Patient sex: F
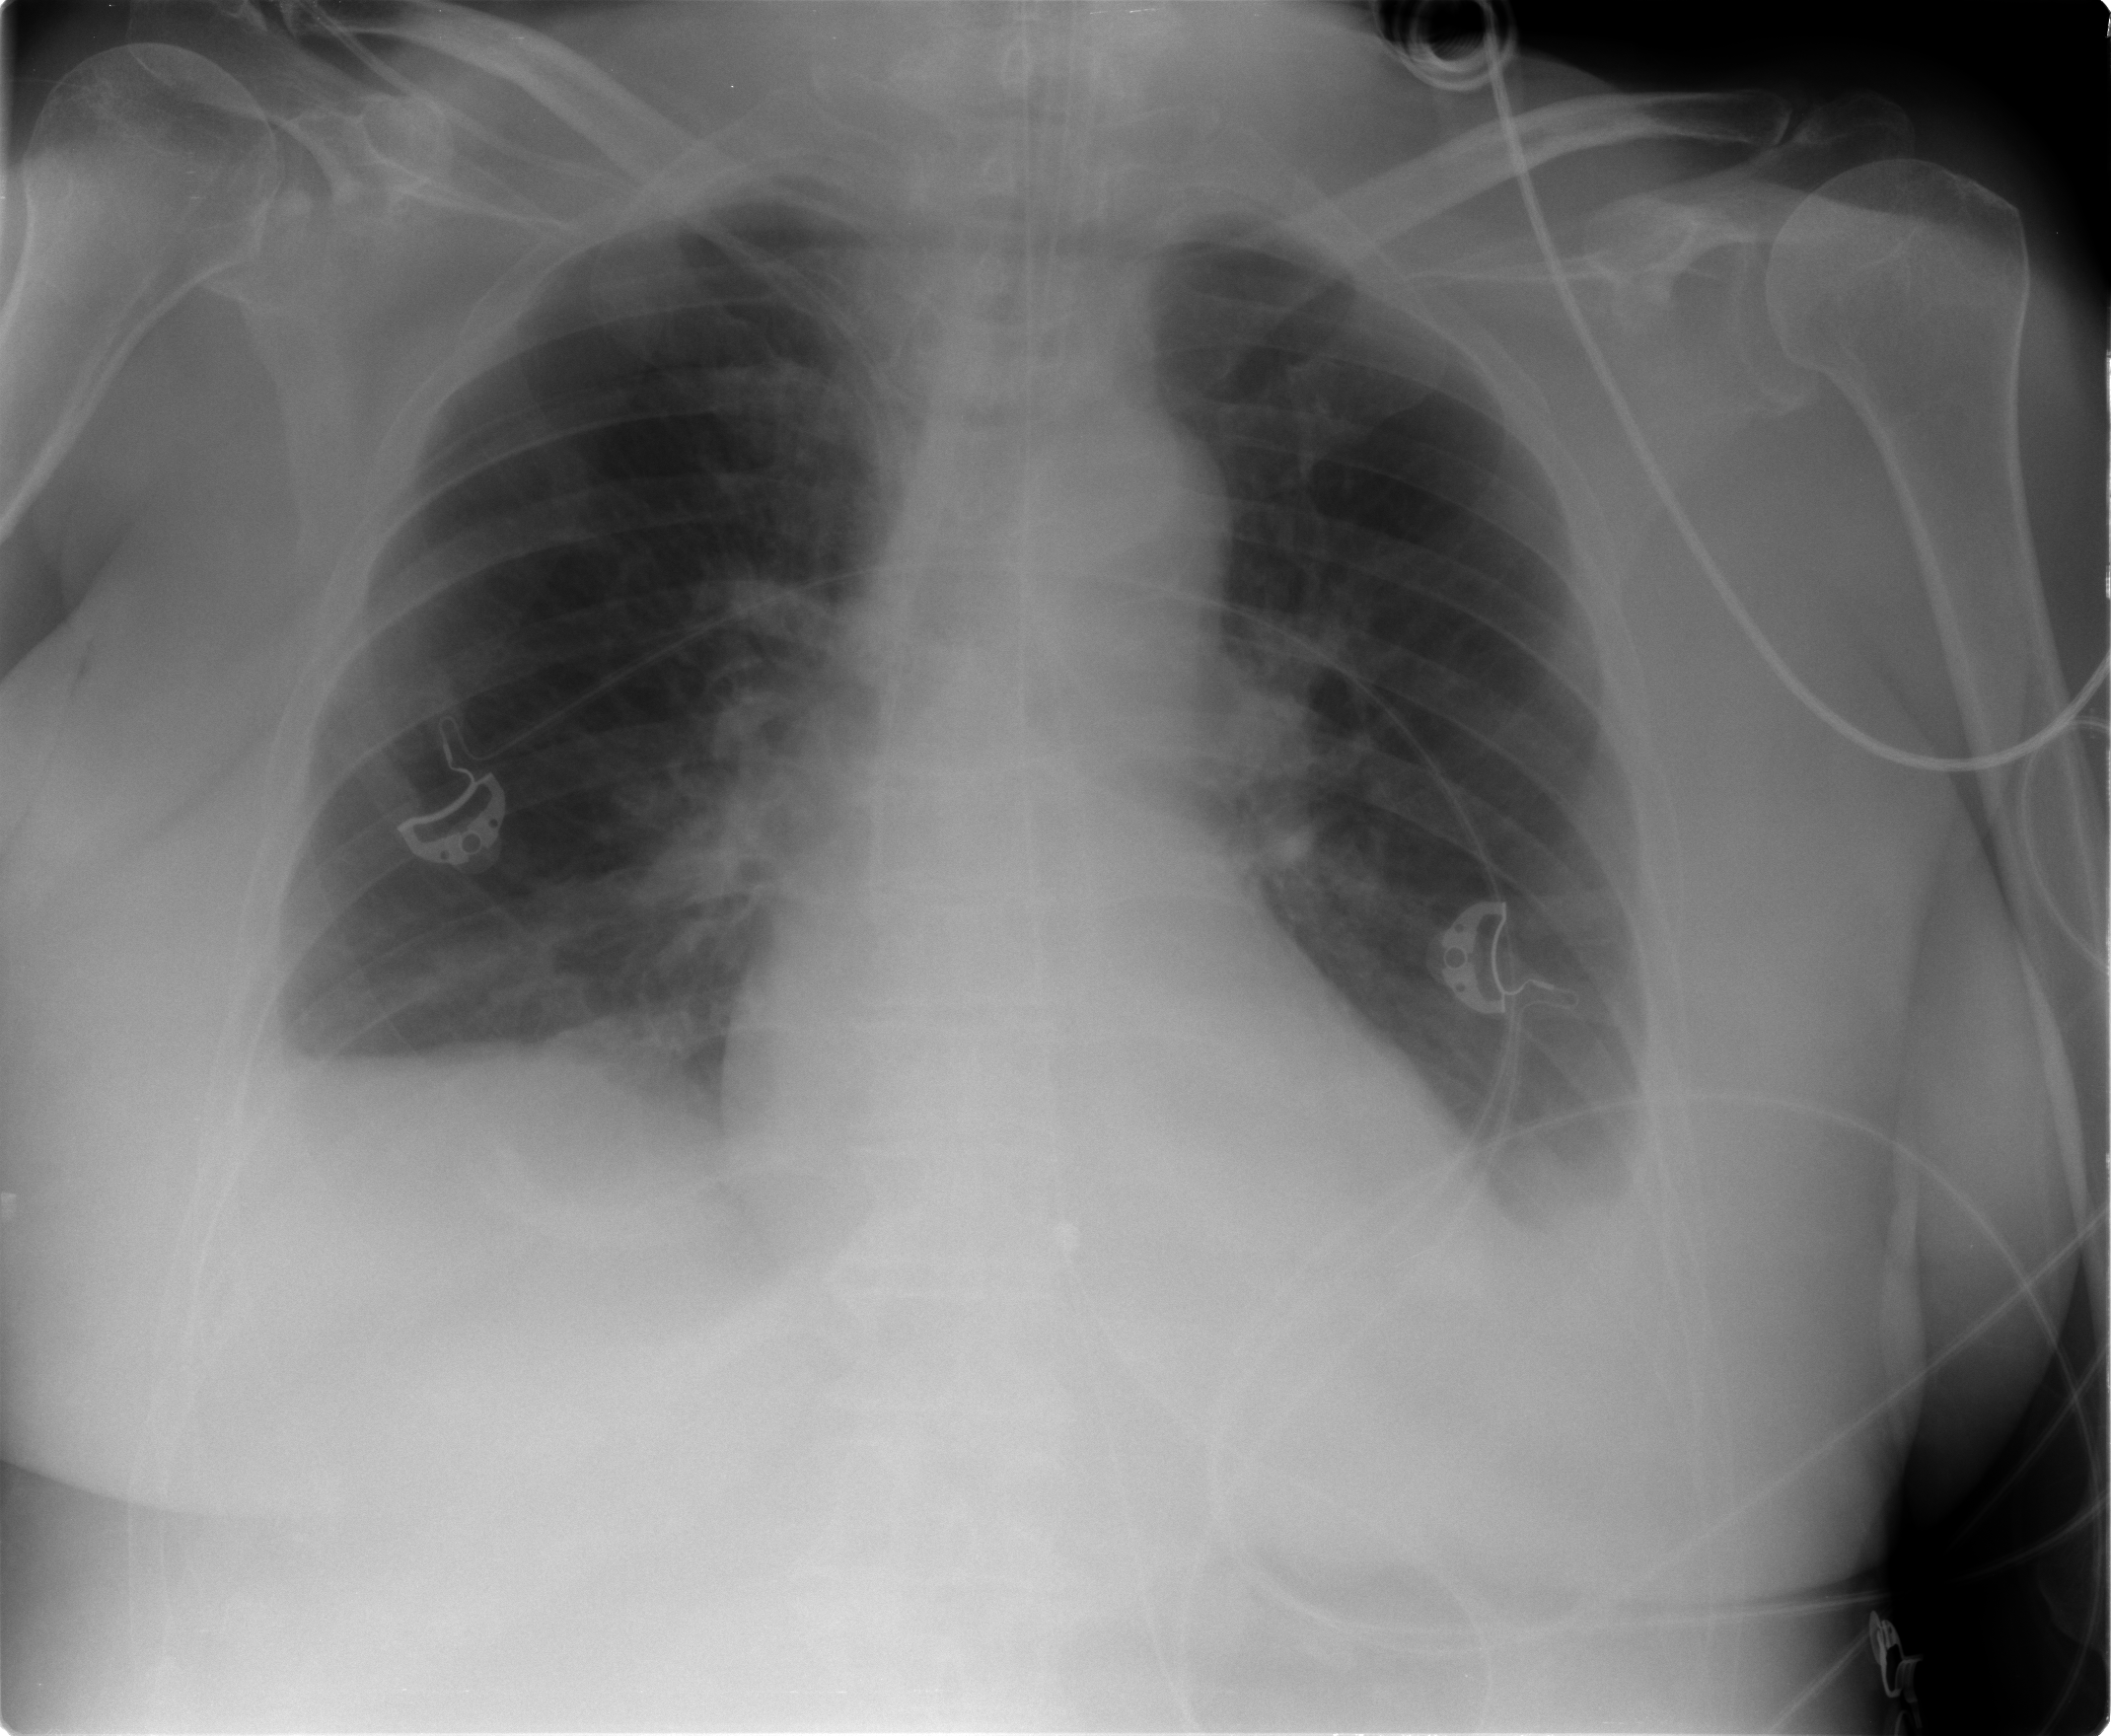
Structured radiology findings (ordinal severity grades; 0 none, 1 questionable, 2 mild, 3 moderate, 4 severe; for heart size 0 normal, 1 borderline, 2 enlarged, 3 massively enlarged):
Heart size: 0
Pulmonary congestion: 0
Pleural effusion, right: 2
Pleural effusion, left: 2
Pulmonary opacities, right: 0
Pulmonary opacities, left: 0
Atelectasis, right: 2
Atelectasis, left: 2